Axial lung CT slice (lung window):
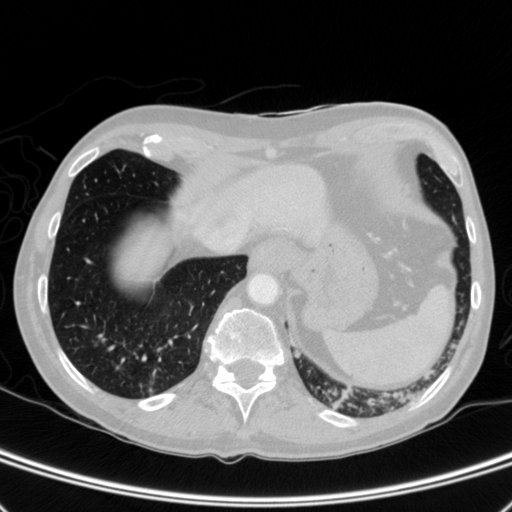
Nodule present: no